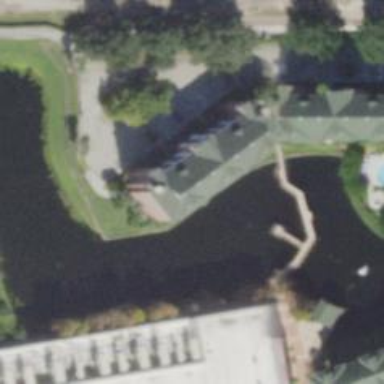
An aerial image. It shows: Hotel building.